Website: lowes
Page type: customer-info-address
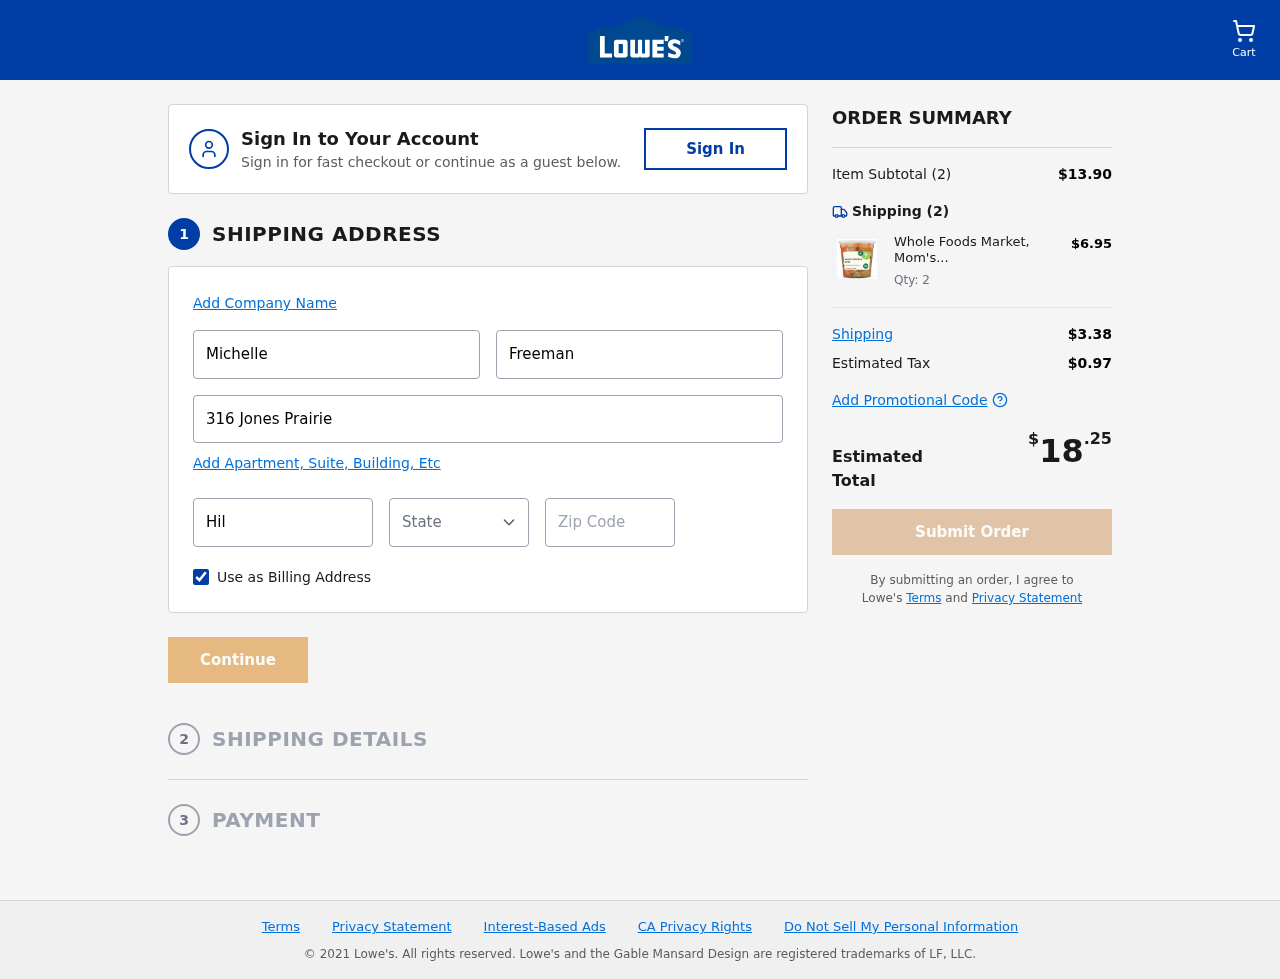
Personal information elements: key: PII_CITY
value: Hillland
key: PII_FIRSTNAME
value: Michelle
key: PII_LASTNAME
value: Freeman
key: PII_POSTCODE
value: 71499
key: PII_STATE_ABBR
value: NV
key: PII_STREET
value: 316 Jones Prairie
Product elements: key: PRODUCT1_NAME
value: Whole Foods Market, Mom's Chicken Soup, 24 Ounce
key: PRODUCT1_PRICE
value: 6.95
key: PRODUCT1_QUANTITY
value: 2
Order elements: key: ORDER_NUM_ITEMS
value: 2
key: ORDER_SUBTOTAL
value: $13.90
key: ORDER_NUM_ITEMS2
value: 2
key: ORDER_SHIPPING_COST
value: $3.38
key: ORDER_TAX
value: $0.97
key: ORDER_TOTAL
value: $18.25